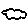
Label: cloud